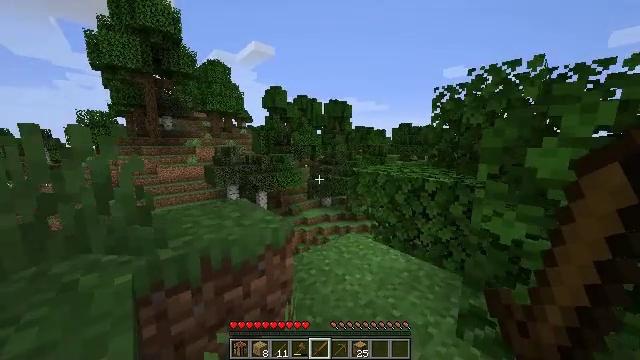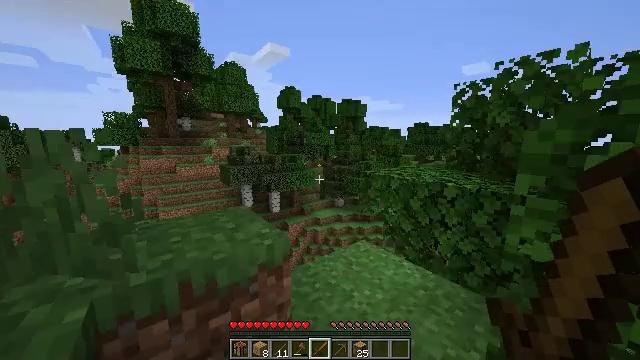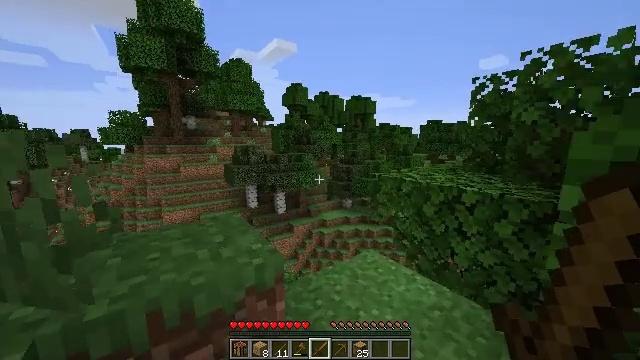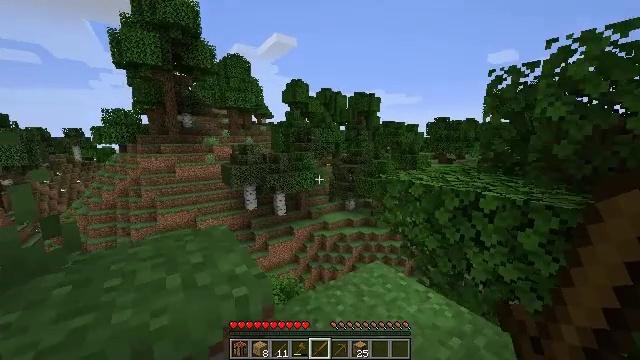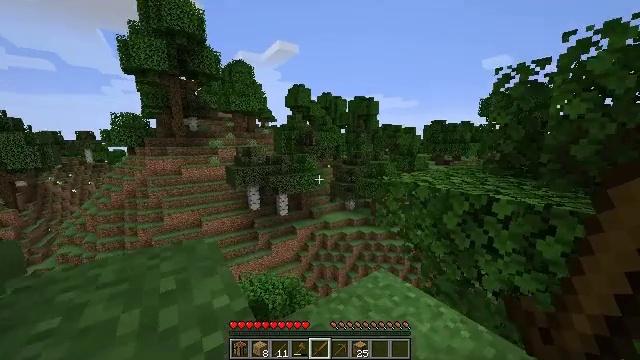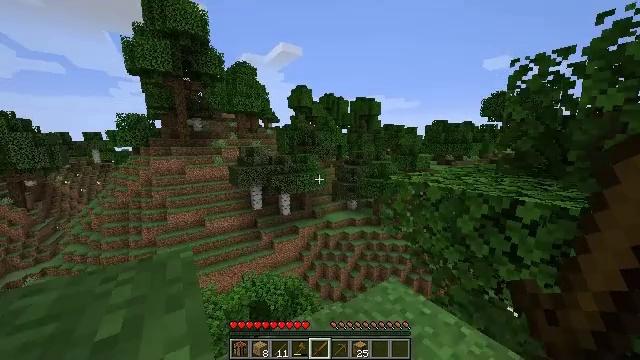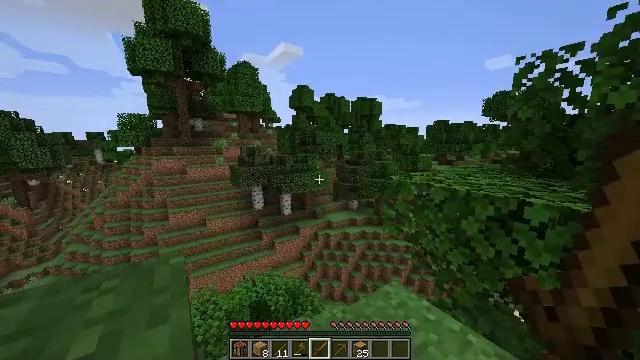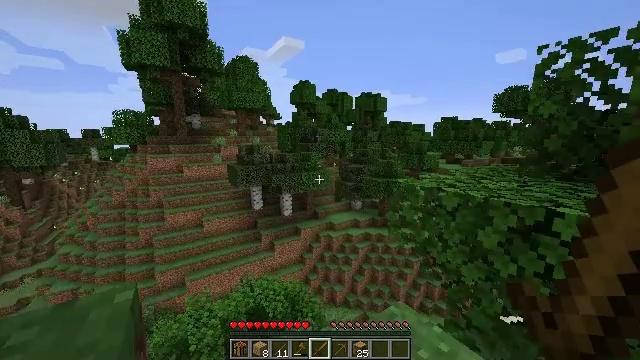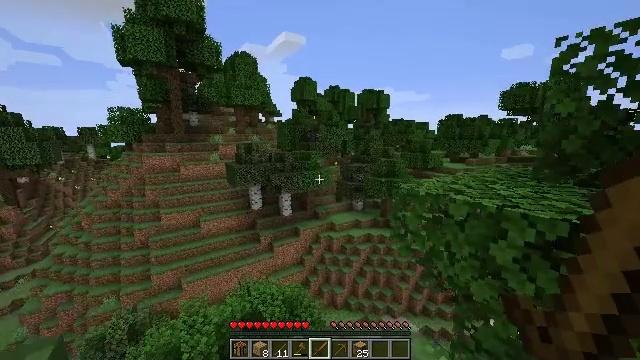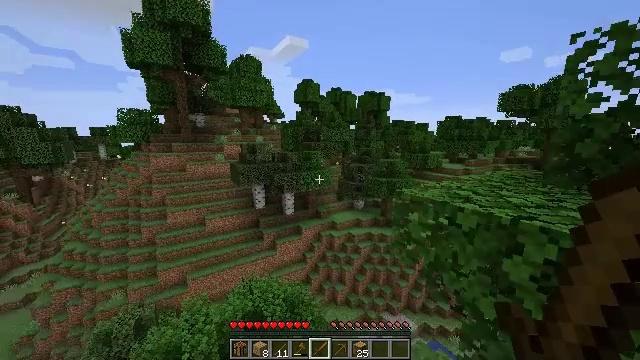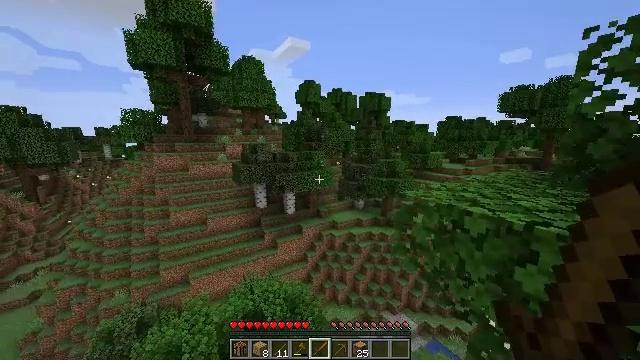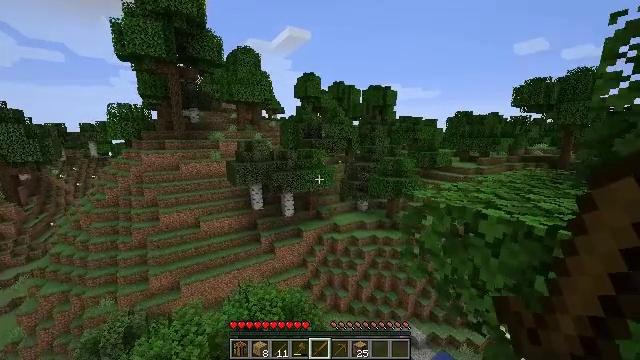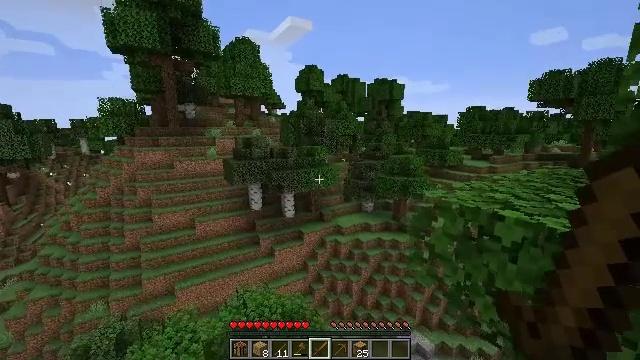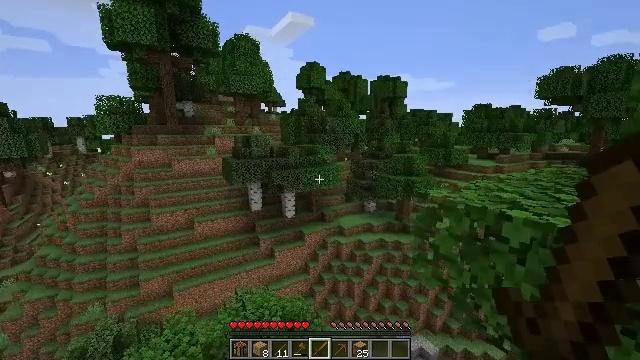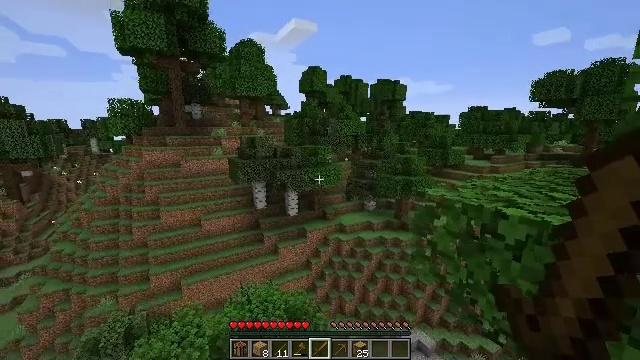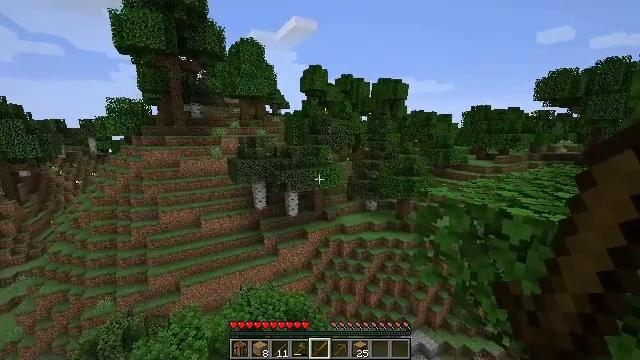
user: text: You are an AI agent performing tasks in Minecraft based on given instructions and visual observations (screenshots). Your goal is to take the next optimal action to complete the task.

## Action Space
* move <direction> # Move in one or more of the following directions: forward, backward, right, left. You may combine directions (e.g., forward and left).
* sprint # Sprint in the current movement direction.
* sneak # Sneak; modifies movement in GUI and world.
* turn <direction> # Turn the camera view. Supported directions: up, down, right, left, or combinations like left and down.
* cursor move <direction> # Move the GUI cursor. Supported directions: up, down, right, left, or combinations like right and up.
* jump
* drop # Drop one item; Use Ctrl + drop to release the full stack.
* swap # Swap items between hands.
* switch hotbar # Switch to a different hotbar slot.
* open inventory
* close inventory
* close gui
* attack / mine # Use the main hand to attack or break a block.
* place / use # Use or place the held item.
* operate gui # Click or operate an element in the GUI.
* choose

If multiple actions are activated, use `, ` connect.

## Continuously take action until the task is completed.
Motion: motion action
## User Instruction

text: Gather the rose bush by attacking it.
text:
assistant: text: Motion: move forward, sprint, turn left
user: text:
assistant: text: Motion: move forward, sprint, turn left
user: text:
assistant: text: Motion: move forward, sprint
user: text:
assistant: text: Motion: move forward, sprint
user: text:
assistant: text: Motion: move forward, sprint
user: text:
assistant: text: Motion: move forward, sprint
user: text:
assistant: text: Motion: move forward, sprint
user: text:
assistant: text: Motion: move forward, sprint
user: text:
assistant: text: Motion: move forward, sprint
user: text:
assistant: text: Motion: sprint
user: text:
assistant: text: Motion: sprint
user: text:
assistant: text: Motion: no_op
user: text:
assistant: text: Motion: no_op
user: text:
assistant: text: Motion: no_op
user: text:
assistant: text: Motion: no_op
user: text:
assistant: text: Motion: no_op
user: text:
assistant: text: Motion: no_op
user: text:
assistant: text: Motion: turn left
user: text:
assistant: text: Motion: turn left
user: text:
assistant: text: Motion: turn left
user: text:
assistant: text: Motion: turn left and down
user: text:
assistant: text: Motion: turn left and down
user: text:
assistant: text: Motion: turn left and down
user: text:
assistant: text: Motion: turn left
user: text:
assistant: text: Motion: turn left
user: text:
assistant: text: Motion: turn left and down
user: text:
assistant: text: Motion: turn left and down
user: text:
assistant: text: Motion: turn left and down
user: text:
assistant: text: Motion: turn left and down
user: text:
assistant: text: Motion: no_op